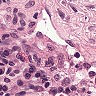
Metastatic tissue present: no